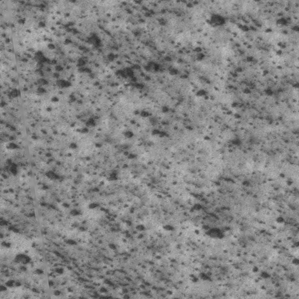
Label: frost